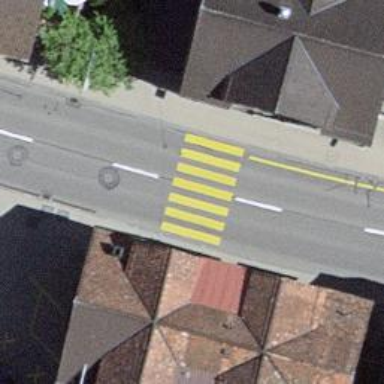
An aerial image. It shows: Zebra crossing on the road.